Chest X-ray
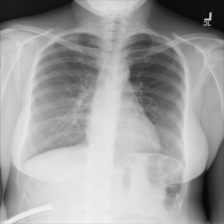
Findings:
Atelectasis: negative
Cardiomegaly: negative
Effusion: negative
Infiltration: negative
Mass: negative
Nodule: negative
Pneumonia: negative
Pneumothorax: negative
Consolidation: negative
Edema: negative
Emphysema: negative
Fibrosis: negative
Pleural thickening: negative
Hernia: negative